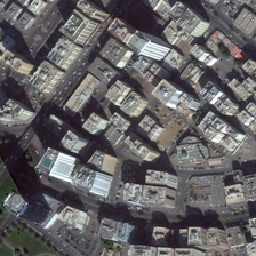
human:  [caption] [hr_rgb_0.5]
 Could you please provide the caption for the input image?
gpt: Dense residential areas are high-rise buildings.

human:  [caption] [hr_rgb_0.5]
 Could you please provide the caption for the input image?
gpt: the dense residential area in the city center .

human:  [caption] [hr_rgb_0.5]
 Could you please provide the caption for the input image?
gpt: Dense residential areas are high-rise buildings.

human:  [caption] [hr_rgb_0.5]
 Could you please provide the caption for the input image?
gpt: Dense residential areas are skyscrapers.

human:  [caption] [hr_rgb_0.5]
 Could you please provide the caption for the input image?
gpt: Dense residential areas are high-rise buildings.